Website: lowes
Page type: review-order
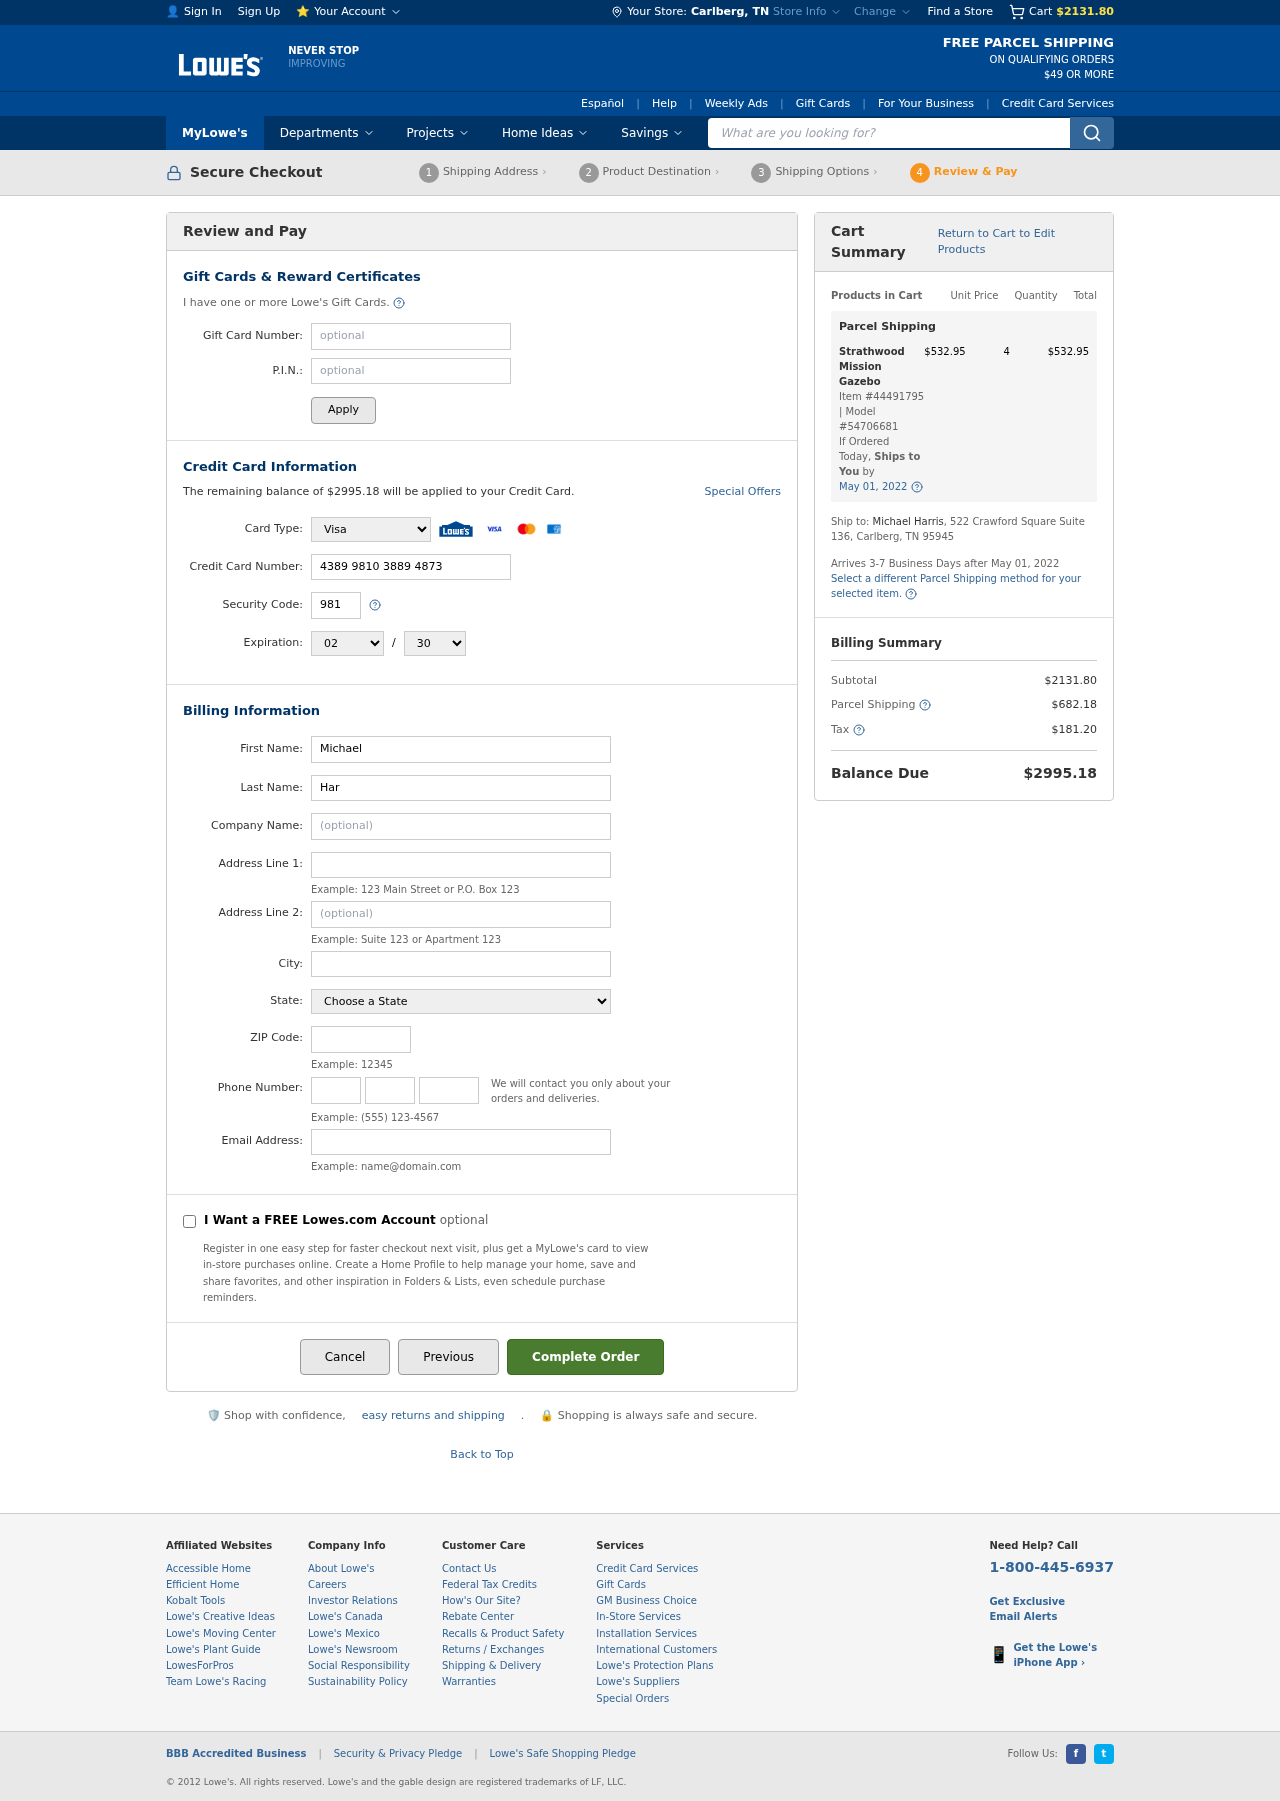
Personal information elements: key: PII_CARD_CVV
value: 981
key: PII_CARD_EXPIRY_MONTH
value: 02
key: PII_CARD_EXPIRY_YEAR
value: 30
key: PII_CARD_NUMBER
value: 4389 9810 3889 4873
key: PII_CARD_TYPE
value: Visa
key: PII_CITY
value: Carlberg
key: PII_CITY_STATE
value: Carlberg, TN
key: PII_EMAIL
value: mharris@yahoo.com
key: PII_FIRSTNAME
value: Michael
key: PII_LASTNAME
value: Harris
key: PII_PHONE_AREA
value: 314
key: PII_PHONE_PREFIX
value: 202
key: PII_PHONE_SUFFIX
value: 8169
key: PII_POSTCODE
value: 95945
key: PII_STATE
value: Tennessee
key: PII_STREET
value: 522 Crawford Square Suite 136
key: PII_STREET2
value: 522 Crawford Square Suite 136
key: PII_STREET2
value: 025 Andrew Lodge
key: PII_FULLNAME2
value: Michael Harris
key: PII_CITY_STATE_ZIP2
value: Carlberg, TN 95945
Product elements: key: PRODUCT1_NAME
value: Strathwood Mission Gazebo
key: PRODUCT1_PRICE
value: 532.95
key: PRODUCT1_QUANTITY
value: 4
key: PRODUCT1_ITEM_NUMBER
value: Item #44491795
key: PRODUCT1_MODEL_NUMBER
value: Model #54706681
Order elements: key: ORDER_SUBTOTAL
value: $2131.80
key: ORDER_BALANCE_DUE
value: $2995.18
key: ORDER_SHIPPING_DATE
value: May 01, 2022
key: ORDER_ITEM_TOTAL
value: $532.95
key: ORDER_SHIPPING_DATE2
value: May 01, 2022
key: ORDER_SHIPPING_COST
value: $682.18
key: ORDER_TAX
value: $181.20
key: ORDER_TOTAL
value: $2995.18
Search elements: key: HEADER_SEARCH
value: What are you looking for?